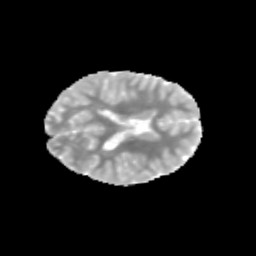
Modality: MD
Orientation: axial
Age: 11
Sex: female
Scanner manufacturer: siemens
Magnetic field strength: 3 T
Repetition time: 3.8 s
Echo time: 0.07 s